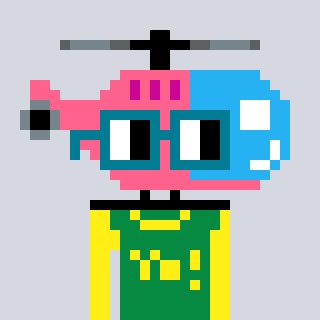
a pixel art character with square dark green glasses, a helicopter-shaped head and a green-colored body on a cool background